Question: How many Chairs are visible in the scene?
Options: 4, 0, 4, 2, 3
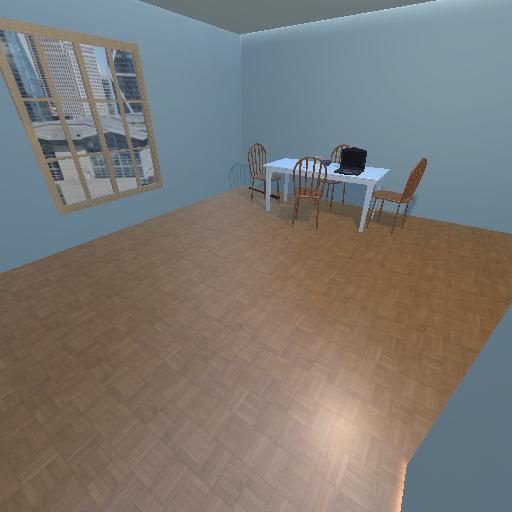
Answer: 4